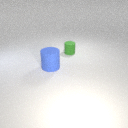
small green rubber cylinder to the right of large blue rubber cylinder